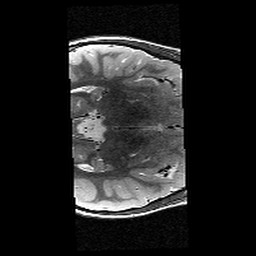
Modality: T2w
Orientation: axial
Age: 11
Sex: female
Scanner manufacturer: siemens
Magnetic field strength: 3 T
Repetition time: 9.23 s
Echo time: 0.067 s